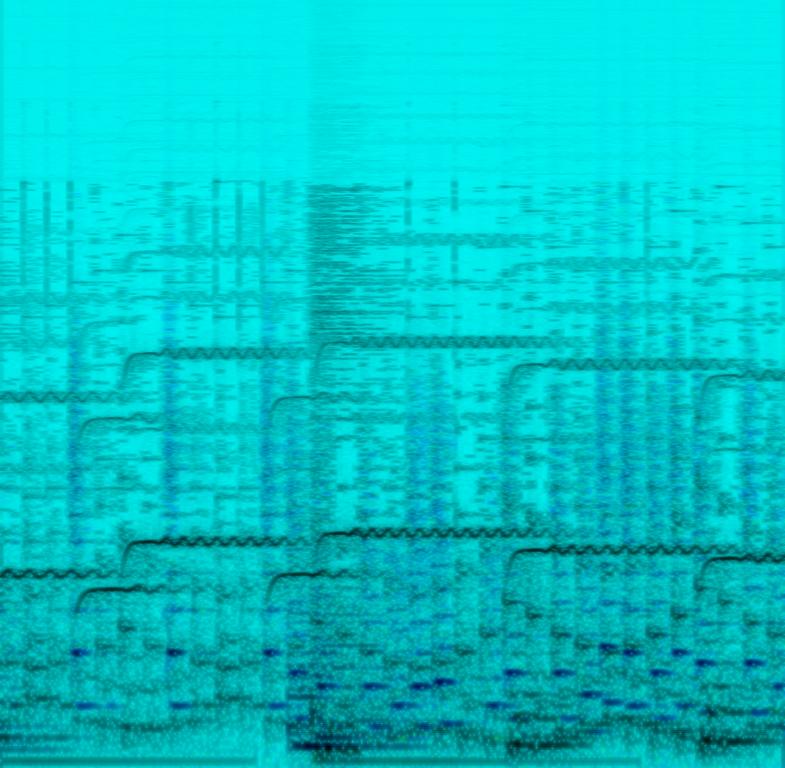
This song contains a lot of digital orchestra instruments. Celli is playing a short bowed stroke chord providing rhythm along with  other cello sounds being picked in the mid range. A flute is playing a melody on top. Other string instruments are playing a plucked arpeggio melody. While timpani and cymbals are adding hits. The instruments are spread across both sides of the speakers. This song may be playing in an arcade/adventure video game.